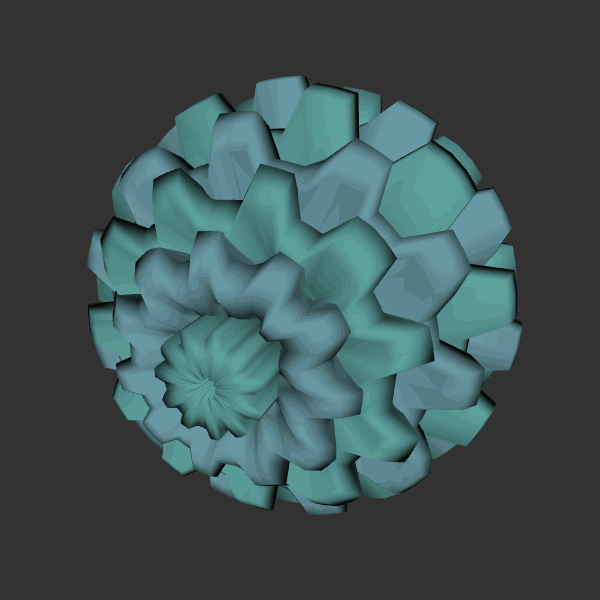
Background: dark